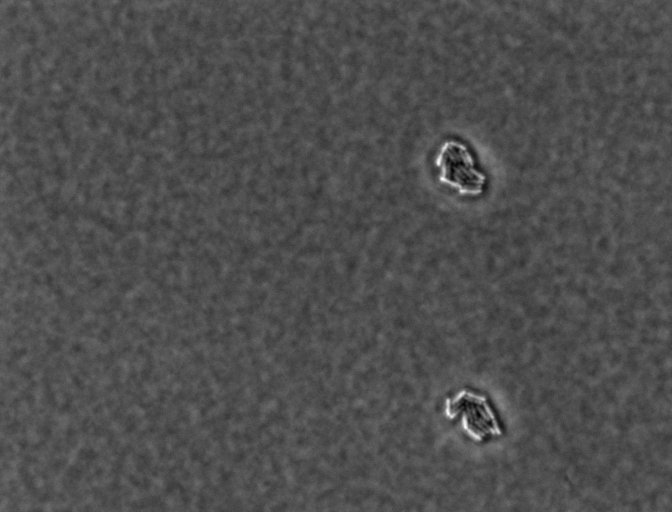
Salmonella enterica Typhimurium